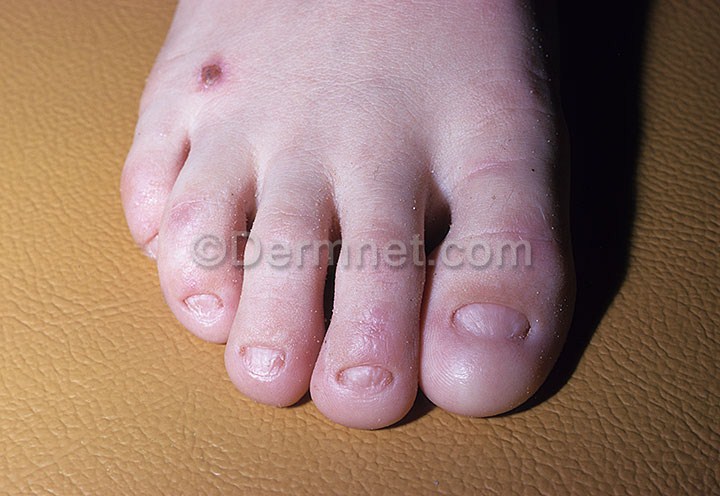
Disease: Bullous Disease Photos